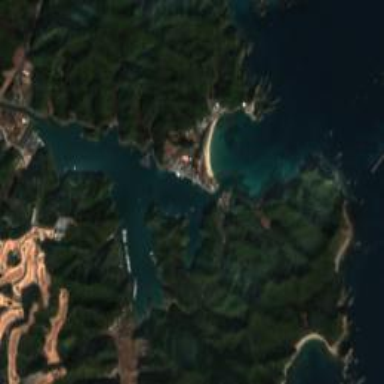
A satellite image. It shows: Picturesque coastline scene.